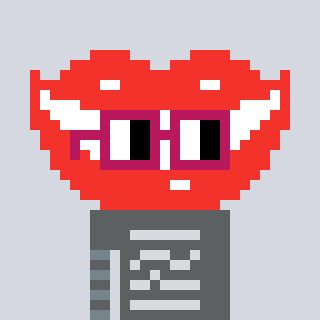
a pixel art character with square dark red glasses, a smile-shaped head and a peachy-colored body on a cool background